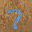
Label: 7